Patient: sex F, age 55
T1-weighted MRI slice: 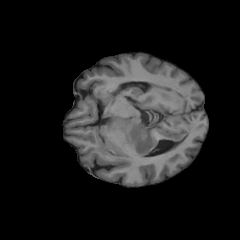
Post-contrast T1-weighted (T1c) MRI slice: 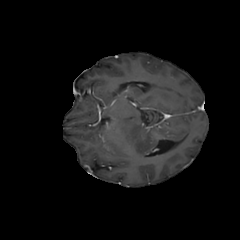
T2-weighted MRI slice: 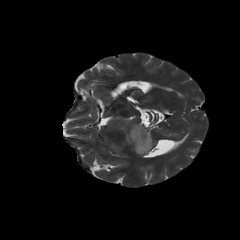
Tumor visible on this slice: yes
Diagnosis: Glioblastoma, IDH-wildtype
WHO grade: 4